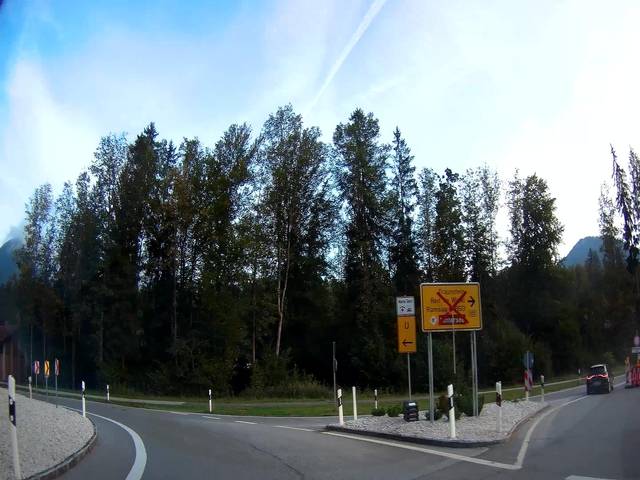
Region: Germany
Coordinates: 47.62, 12.977